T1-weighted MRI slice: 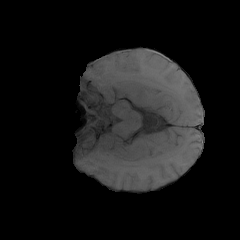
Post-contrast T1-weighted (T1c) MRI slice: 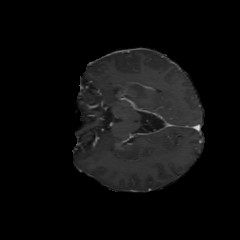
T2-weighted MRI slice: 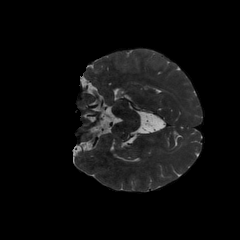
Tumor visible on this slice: no